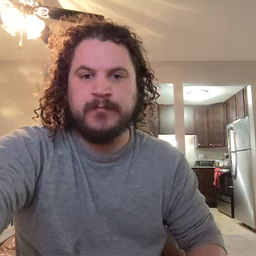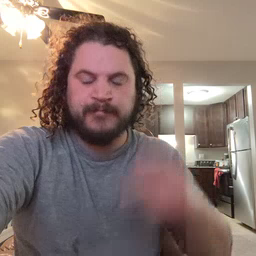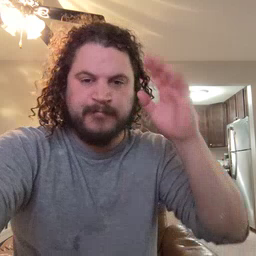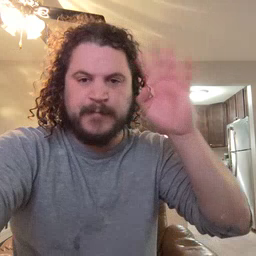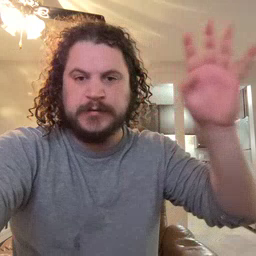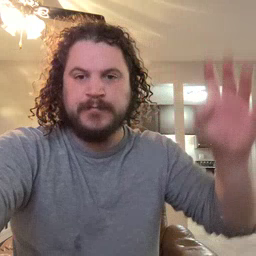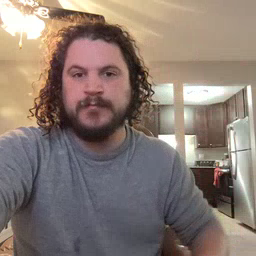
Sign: pretend